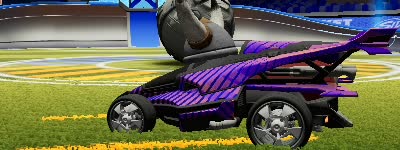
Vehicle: aftershock